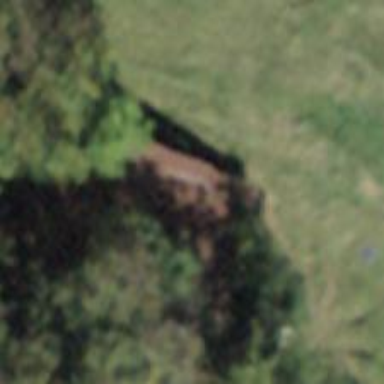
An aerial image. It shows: Barn.